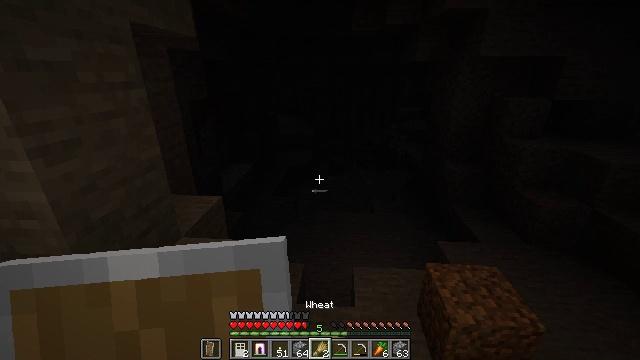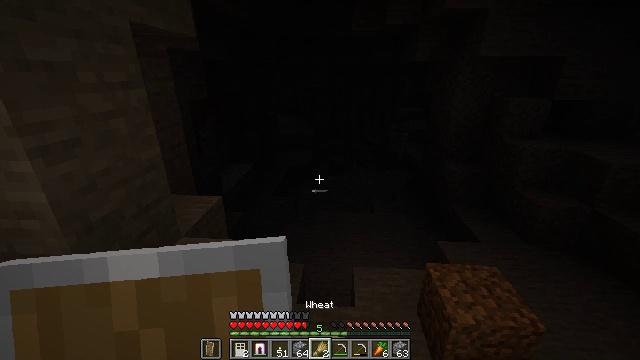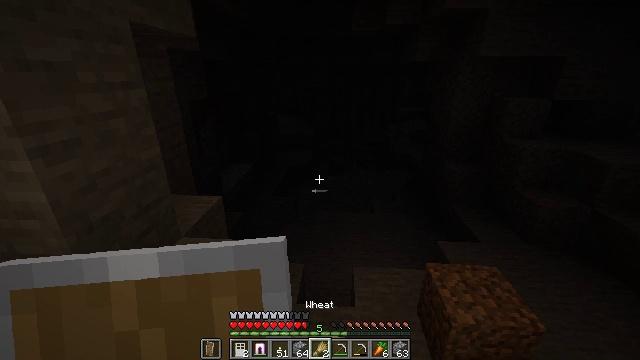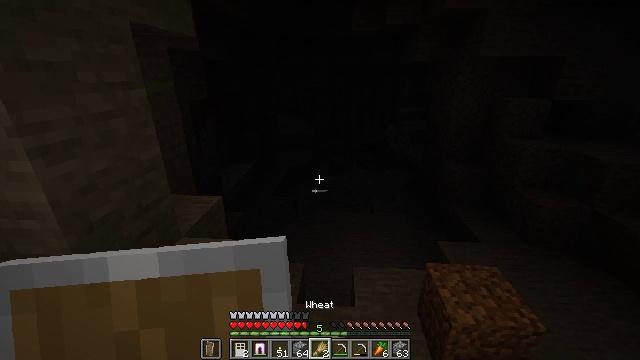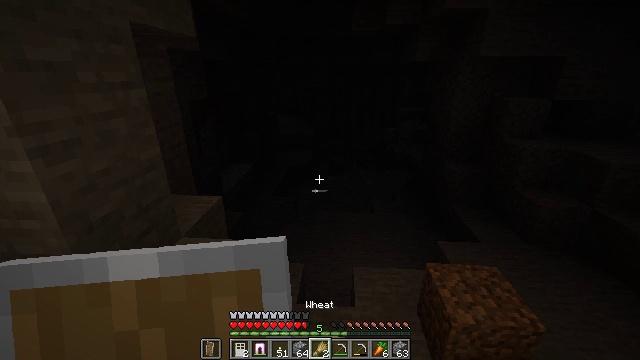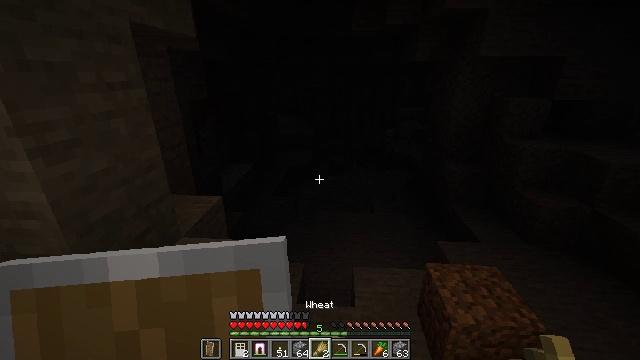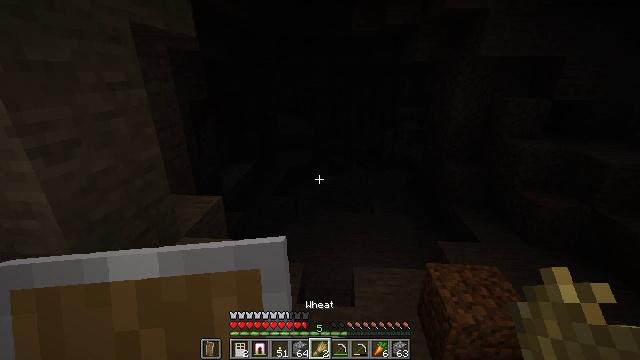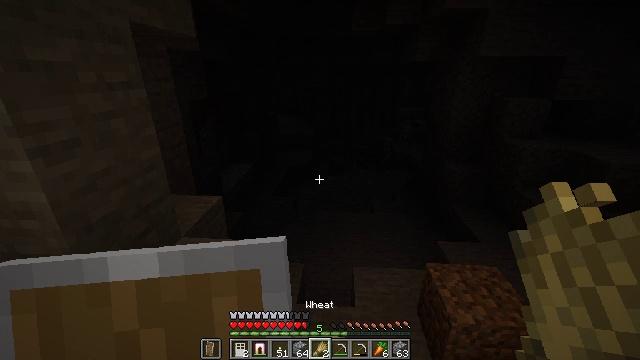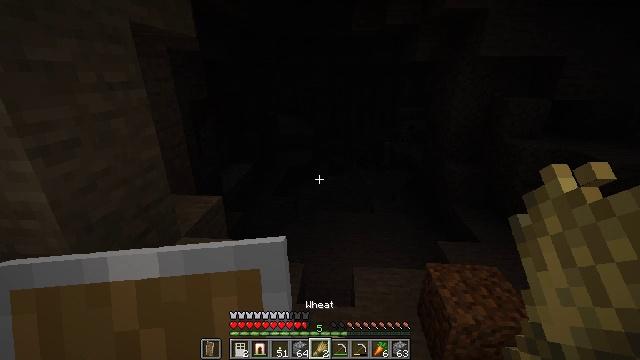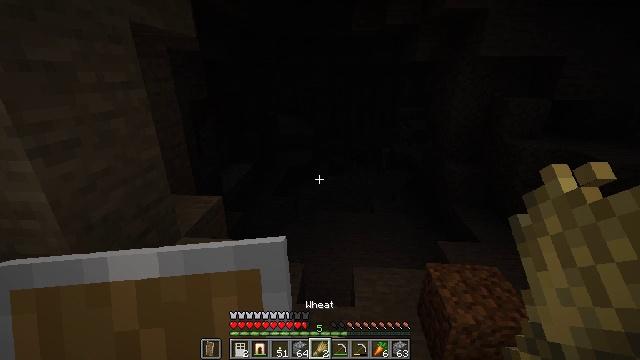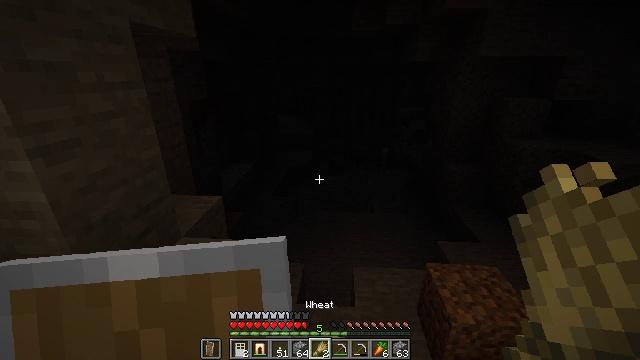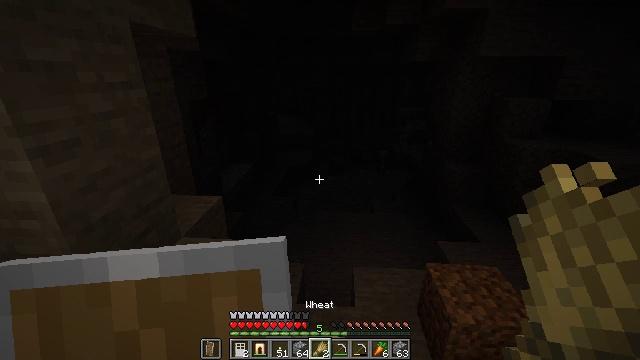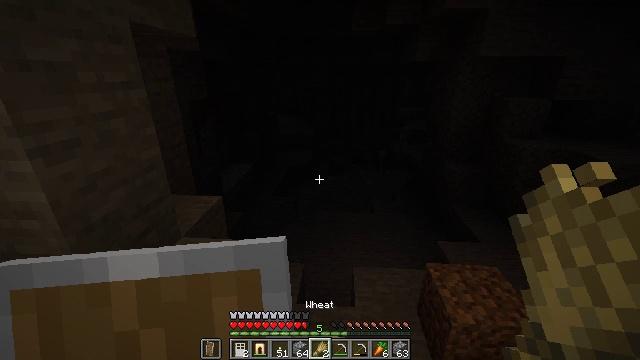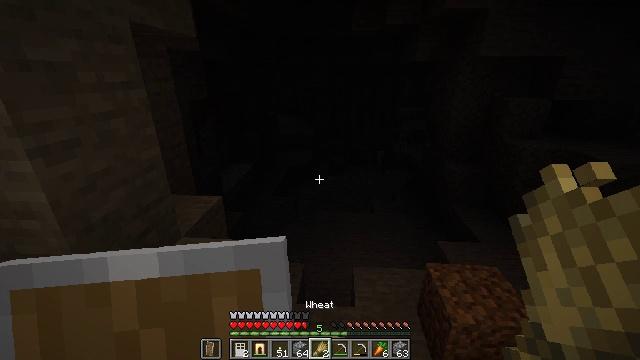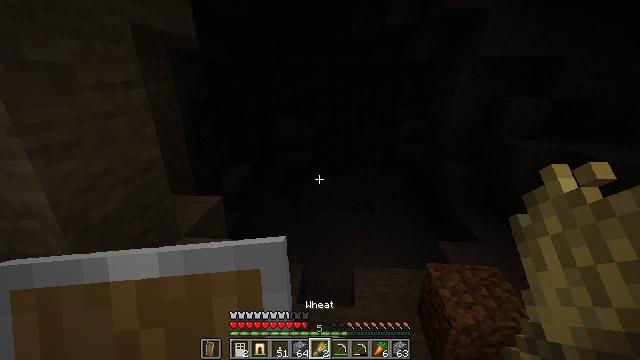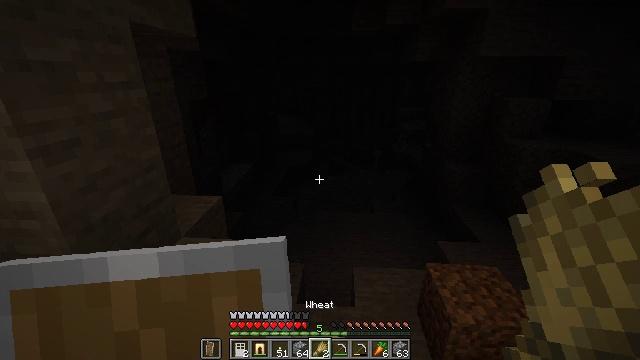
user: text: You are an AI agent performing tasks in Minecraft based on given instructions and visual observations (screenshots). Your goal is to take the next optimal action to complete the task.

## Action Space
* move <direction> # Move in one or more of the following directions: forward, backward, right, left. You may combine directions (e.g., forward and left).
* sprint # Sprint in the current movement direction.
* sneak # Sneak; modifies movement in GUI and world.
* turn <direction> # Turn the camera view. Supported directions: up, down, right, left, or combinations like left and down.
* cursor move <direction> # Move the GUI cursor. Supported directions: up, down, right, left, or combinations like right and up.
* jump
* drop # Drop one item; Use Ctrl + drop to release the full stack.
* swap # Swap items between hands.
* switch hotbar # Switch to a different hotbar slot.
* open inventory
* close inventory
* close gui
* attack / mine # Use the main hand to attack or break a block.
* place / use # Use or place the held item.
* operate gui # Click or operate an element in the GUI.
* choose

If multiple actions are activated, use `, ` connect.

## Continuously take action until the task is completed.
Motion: motion action
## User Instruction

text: Break the white bed to relocate it.
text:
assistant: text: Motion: no_op
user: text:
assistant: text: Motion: no_op
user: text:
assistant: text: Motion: no_op
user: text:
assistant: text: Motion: no_op
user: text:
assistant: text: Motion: no_op
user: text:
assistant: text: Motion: no_op
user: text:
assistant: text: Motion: no_op
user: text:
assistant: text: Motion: no_op
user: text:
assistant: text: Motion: no_op
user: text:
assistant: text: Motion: no_op
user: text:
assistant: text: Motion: no_op
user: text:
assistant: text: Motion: no_op
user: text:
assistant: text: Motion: no_op
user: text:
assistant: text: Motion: no_op
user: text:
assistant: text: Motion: no_op
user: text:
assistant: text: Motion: no_op
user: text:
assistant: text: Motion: no_op
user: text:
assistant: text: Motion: no_op
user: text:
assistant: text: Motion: no_op
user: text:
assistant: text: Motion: no_op
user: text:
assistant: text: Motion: no_op
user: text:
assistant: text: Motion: no_op
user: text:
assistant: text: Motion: no_op
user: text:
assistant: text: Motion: no_op
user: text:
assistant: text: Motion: no_op
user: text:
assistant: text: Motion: no_op
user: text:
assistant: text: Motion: no_op
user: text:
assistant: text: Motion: no_op
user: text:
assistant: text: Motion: no_op
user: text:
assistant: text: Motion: no_op